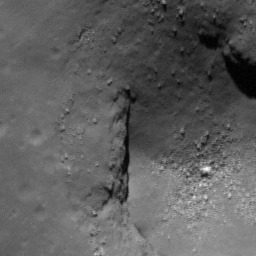
Pit: Mare Insularum Pit
Host crater: Mare Insularum
Host type: mare
Lunar coordinates: latitude 8.686, longitude 330.966